Question: I'm using 'mayavi.mlab' to plot cut planes through a volume in python.
The rendering is always interpolated. Is there a way to plot these planes without interpolation so that the pixels / voxels are visible?
'''
"""
Testing scalar_cut_plane
"""
import numpy as np
import mayavi.mlab as mlab
# creating volume that increases in value
img3d = np.arange(20)
img3d = np.expand_dims(img3d, axis=1)
img3d = np.expand_dims(img3d, axis=2)
img3d = np.tile(img3d, (1, 20, 20))
fig = mlab.figure()
src = mlab.pipeline.scalar_field(img3d)
# Plotting two cut planes
cp2 = mlab.pipeline.scalar_cut_plane(src, plane_orientation='y_axes')
cp2.implicit_plane.widget.enabled = False
cp3 = mlab.pipeline.scalar_cut_plane(src, plane_orientation='z_axes')
cp3.implicit_plane.widget.enabled = False
mlab.view(azimuth=50, elevation=None)
mlab.outline()
mlab.show()
'''

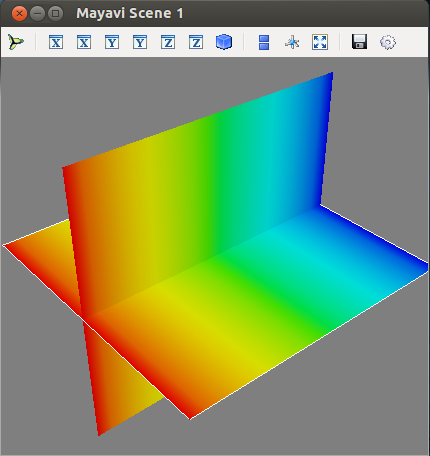
Answer: The best workaround that I could find to this problem was to use scipy interpolation to enlarge the volume without interpolation.
'''
from scipy.ndimage.interpolation import zoom
img3d2 = zoom(img3d, 4, order=0)
'''

The voxel size is now visible